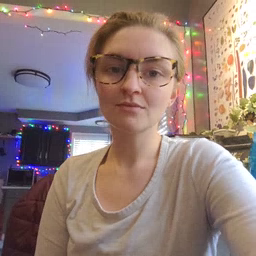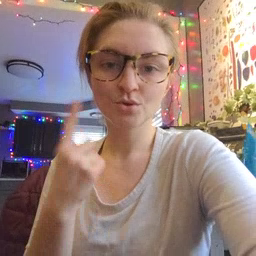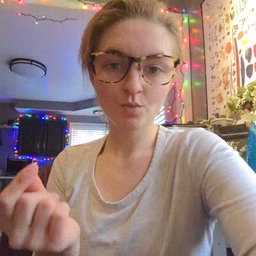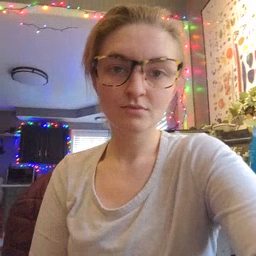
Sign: go